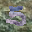
Label: 5